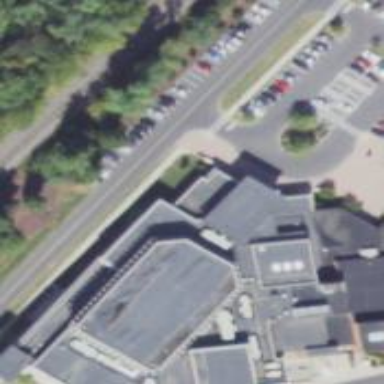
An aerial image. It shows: Arts centre.